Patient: sex F, age 41
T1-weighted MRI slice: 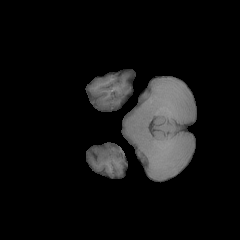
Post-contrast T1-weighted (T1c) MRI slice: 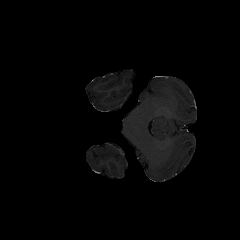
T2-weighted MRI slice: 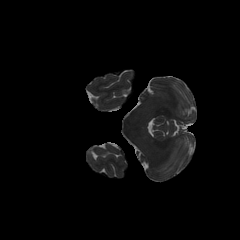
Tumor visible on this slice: no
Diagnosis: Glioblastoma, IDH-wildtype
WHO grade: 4